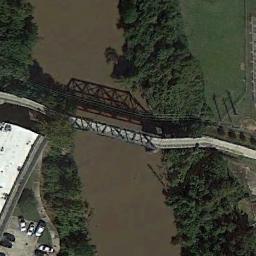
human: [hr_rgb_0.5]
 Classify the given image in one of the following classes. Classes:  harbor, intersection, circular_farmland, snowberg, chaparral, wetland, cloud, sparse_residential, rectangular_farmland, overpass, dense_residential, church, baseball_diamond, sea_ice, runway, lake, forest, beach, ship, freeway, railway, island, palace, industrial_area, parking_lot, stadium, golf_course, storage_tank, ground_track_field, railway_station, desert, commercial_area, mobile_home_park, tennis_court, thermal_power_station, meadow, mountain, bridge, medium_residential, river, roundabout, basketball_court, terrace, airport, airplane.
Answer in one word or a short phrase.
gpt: bridge